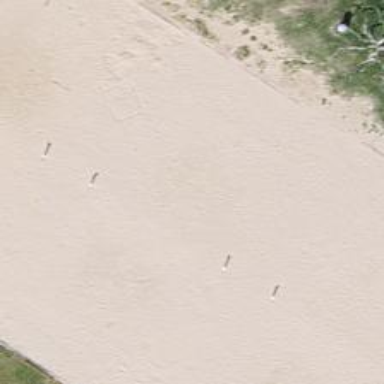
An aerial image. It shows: Sandy pitch designated for beach volleyball.